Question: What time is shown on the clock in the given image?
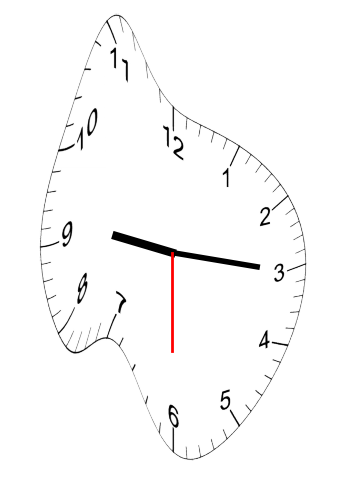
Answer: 09:15:30